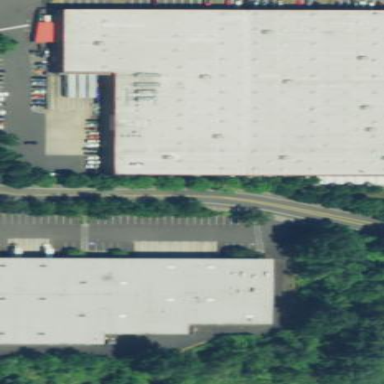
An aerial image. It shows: Retail building that operates as wholesale shop.